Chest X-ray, PA view. Patient: 28 years old, sex F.
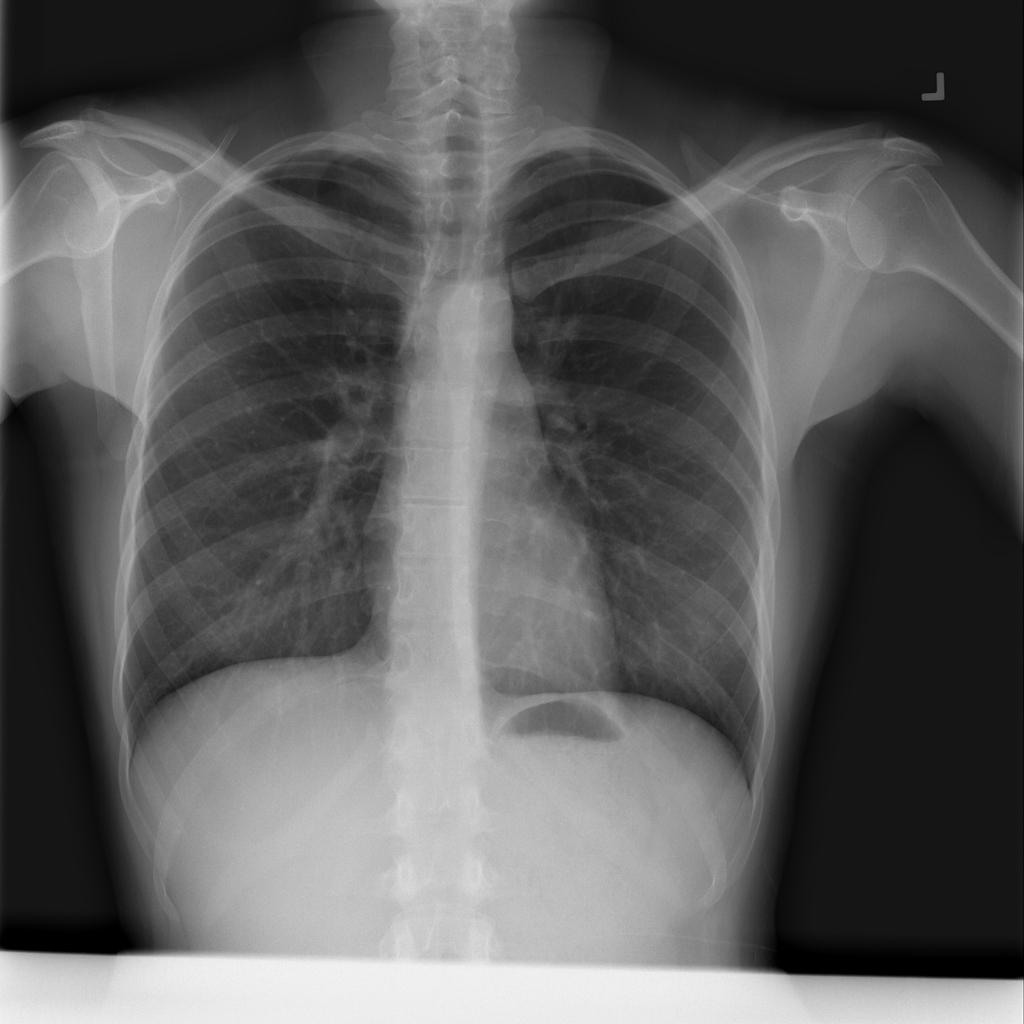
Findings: No Finding